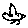
Label: bird